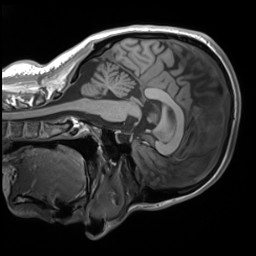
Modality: T1w
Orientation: sagittal
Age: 31
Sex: female
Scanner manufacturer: siemens
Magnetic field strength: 3 T
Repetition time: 1.8 s
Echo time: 0.00241 s